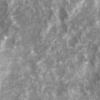
Label: not_dusty